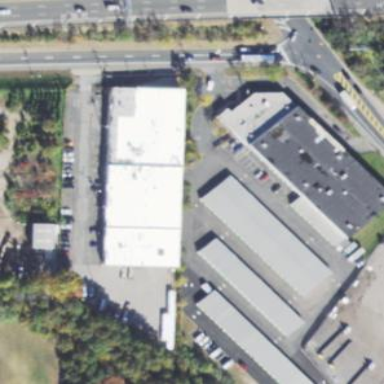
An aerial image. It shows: Warehouse building.